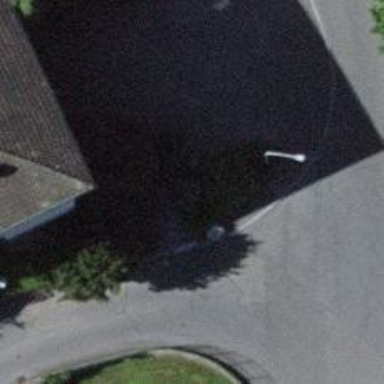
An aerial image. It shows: Kerb serving as barrier.